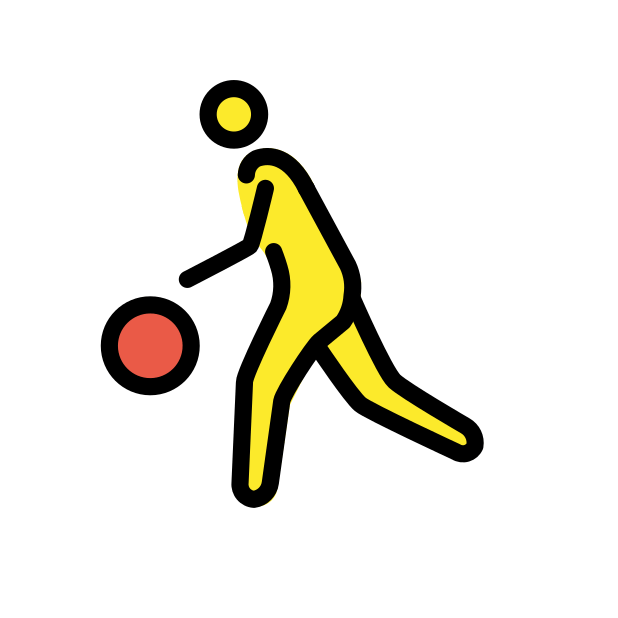
man bouncing ball